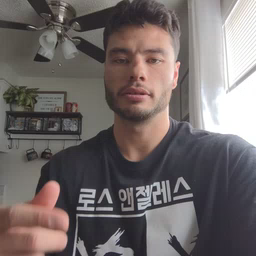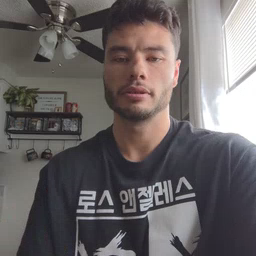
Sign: after